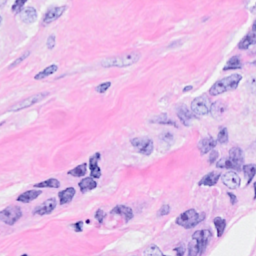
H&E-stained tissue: Breast